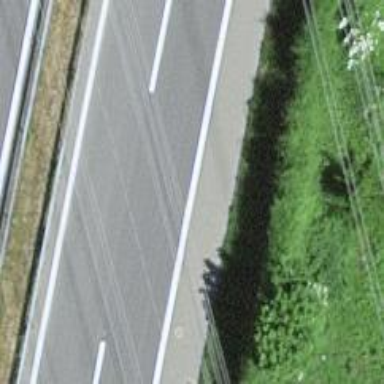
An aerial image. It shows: Asphalt motorway.